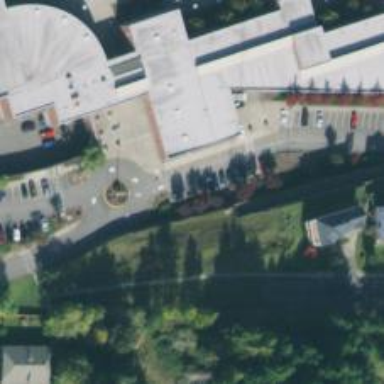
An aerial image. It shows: Parking space.